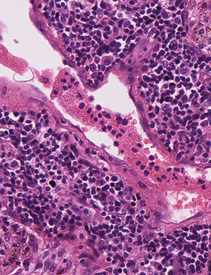
Tumor epithelial tissue: no
Tumor-associated stroma tissue: yes
Normal tissue: no